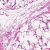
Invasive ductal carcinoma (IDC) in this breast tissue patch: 0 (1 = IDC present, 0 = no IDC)